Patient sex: M
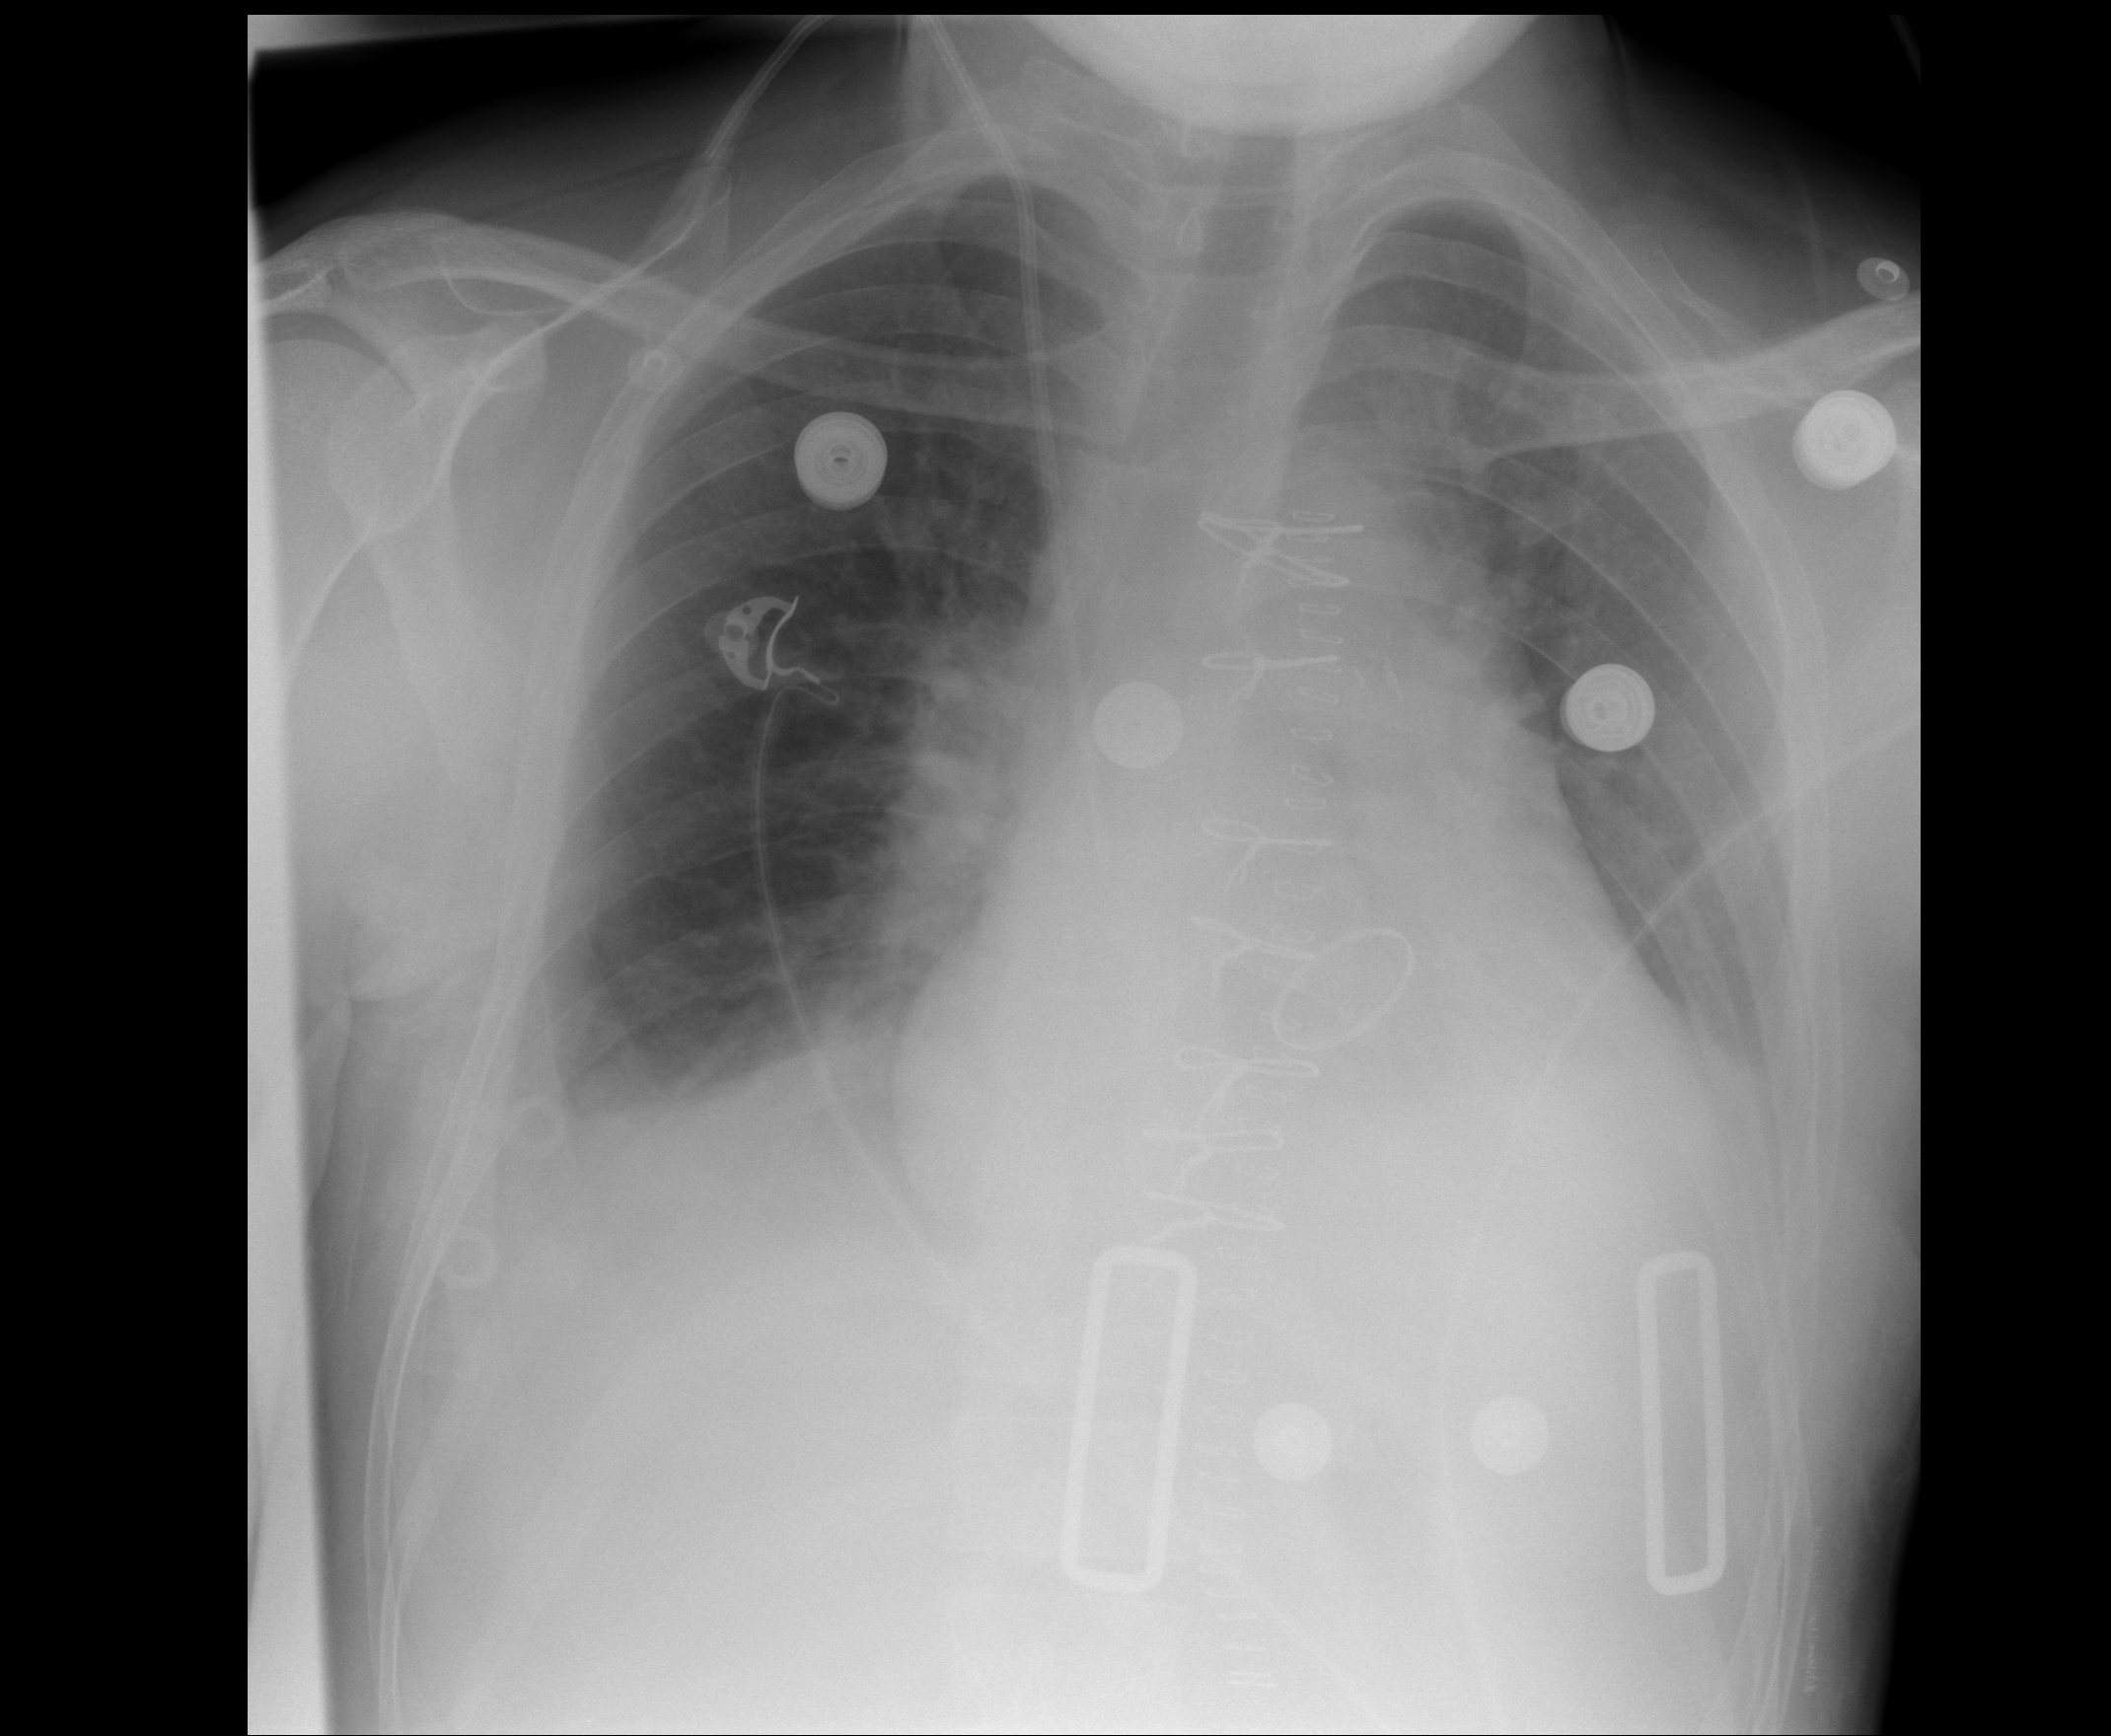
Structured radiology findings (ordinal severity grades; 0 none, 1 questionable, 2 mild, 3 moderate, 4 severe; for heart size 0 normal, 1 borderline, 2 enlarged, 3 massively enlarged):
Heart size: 2
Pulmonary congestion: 0
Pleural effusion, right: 1
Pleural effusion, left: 2
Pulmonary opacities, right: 0
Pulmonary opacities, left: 0
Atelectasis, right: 2
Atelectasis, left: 2